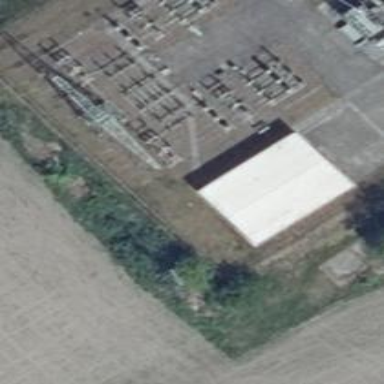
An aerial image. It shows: Power line with 3 cables. It uses busbar.